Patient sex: M
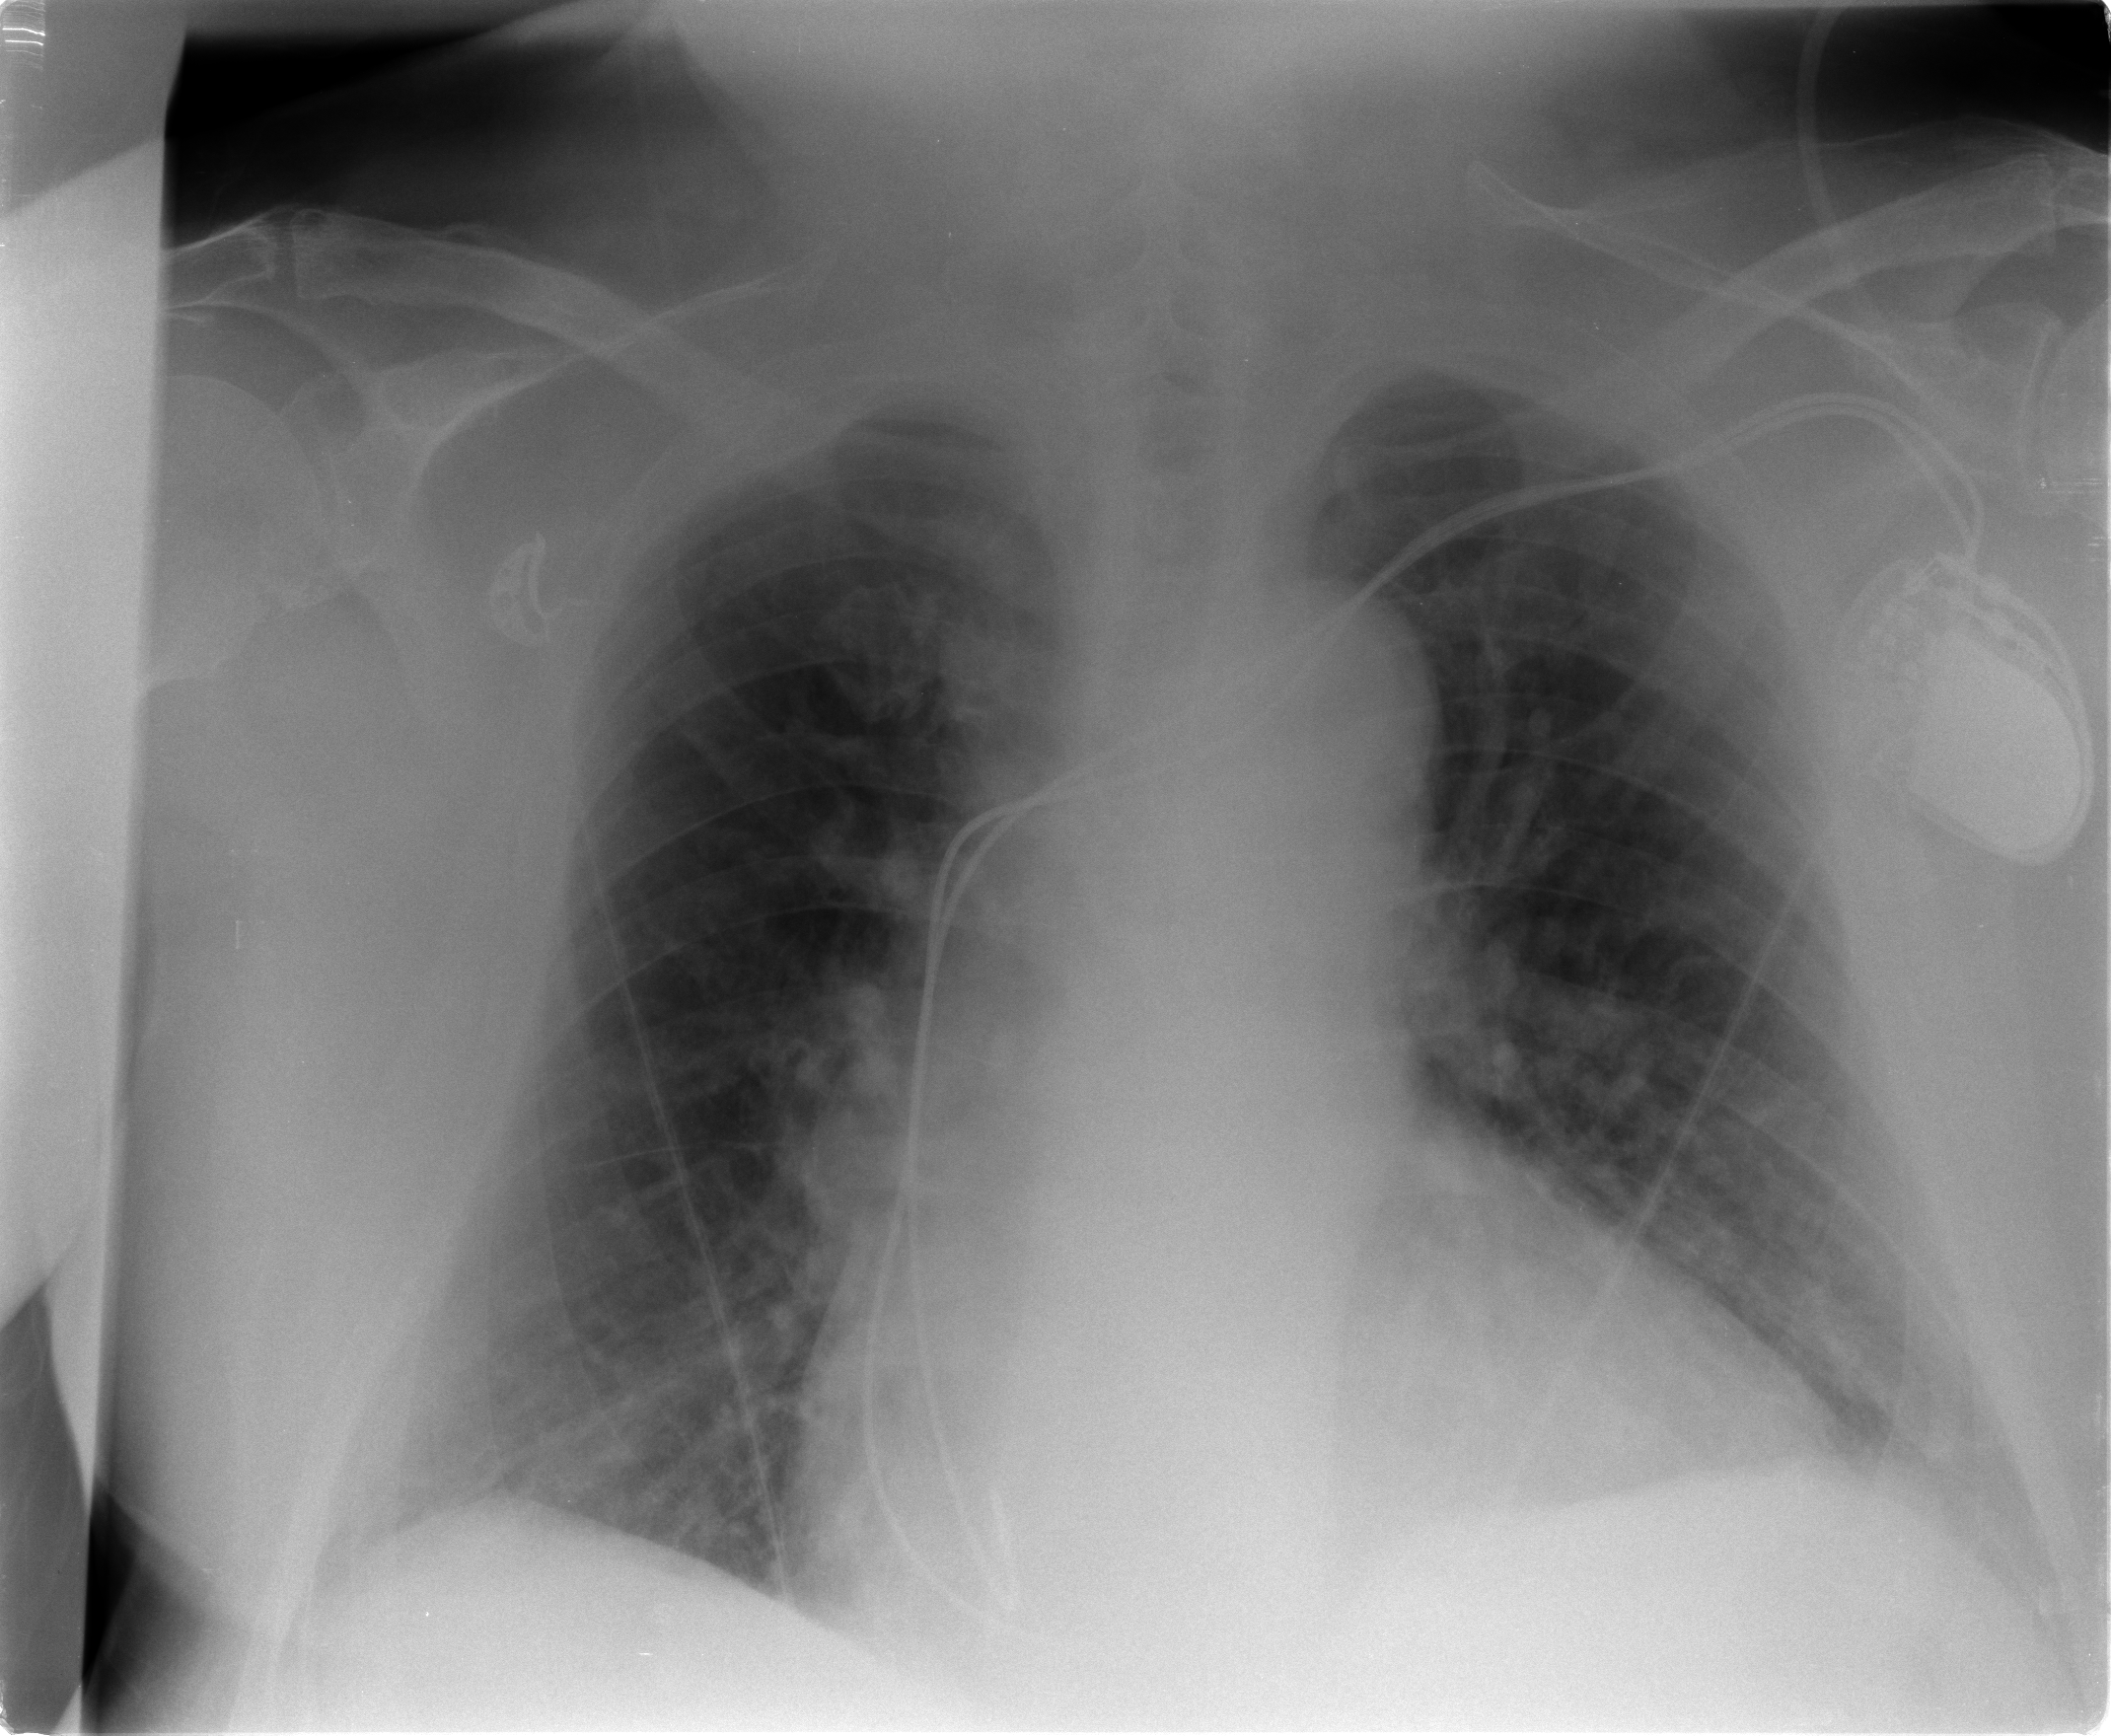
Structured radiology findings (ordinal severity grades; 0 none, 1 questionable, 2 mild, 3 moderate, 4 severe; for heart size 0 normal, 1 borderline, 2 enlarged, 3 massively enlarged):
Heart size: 2
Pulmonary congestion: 2
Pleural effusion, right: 0
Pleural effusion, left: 2
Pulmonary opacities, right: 0
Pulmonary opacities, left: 0
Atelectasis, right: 0
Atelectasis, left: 2